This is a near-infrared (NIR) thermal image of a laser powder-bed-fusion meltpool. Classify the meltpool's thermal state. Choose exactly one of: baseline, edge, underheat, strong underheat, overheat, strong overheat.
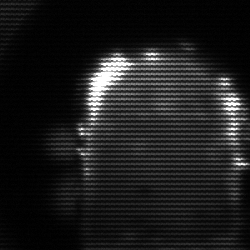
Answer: baseline